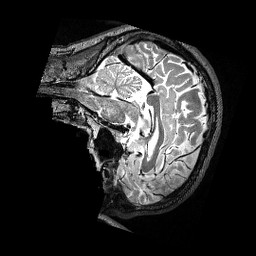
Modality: T2w
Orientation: sagittal
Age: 31
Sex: male
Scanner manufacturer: siemens
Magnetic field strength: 3 T
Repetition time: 3.2 s
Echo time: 0.479 s